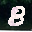
Label: 8